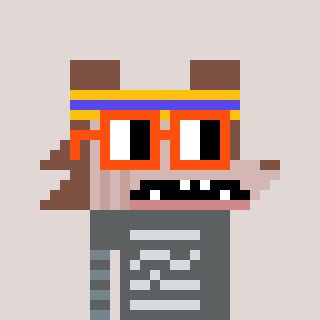
a pixel art character with square orange glasses, a werewolf-shaped head and a yellow-colored body on a warm background